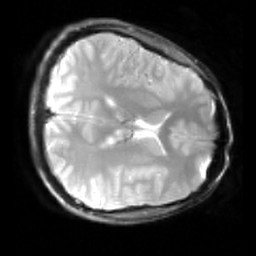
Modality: inplaneT2
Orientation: axial
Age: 20
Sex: male
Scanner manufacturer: siemens
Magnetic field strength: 3 T
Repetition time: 5 s
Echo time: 0.034 s